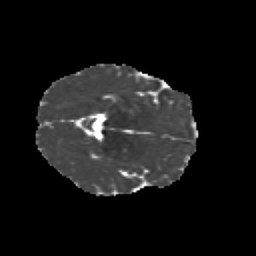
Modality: MD
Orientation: axial
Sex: female
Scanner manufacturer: siemens
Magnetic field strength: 3 T
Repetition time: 5 s
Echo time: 0.071 s